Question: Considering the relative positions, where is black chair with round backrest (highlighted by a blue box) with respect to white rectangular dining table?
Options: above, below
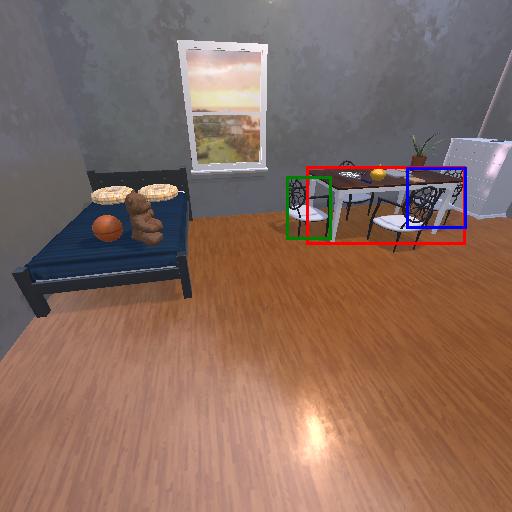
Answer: above